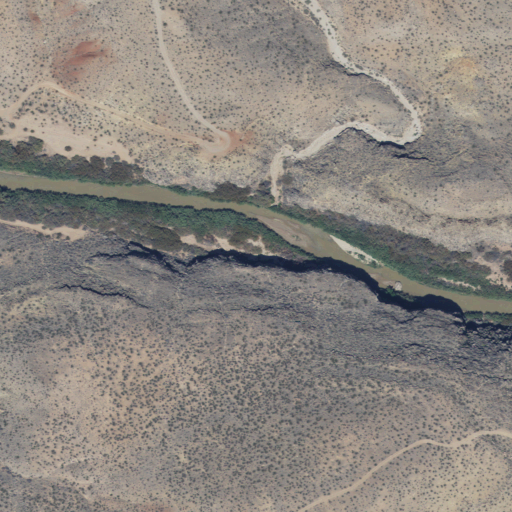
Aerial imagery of valley in Utah named West Mountain Valley Wash containing shrub, evergreen forest, woody wetlands, open water, and herbaceous wetlands